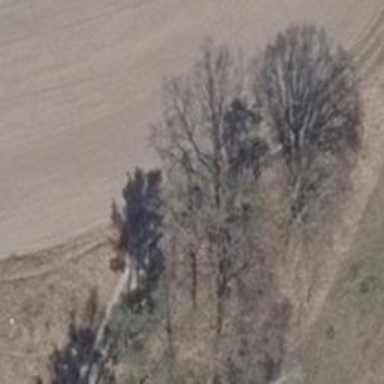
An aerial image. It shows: Grass track road with grade 5 tracktype.